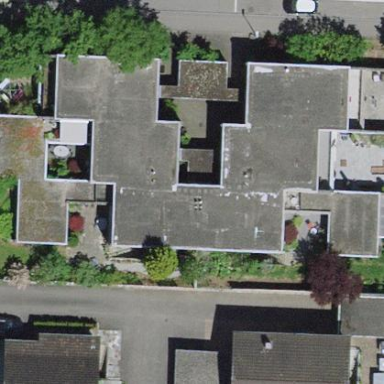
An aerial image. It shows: Building.